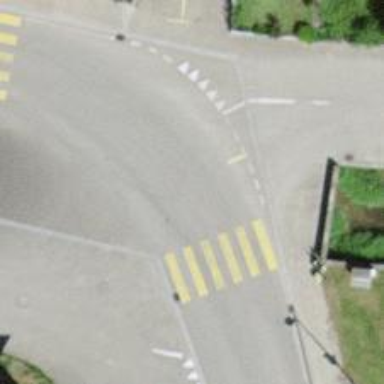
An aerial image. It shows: Public transport stop position.